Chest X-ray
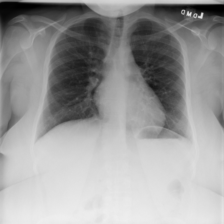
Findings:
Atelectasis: negative
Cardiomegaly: negative
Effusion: negative
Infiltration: negative
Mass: negative
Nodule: negative
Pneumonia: negative
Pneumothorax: negative
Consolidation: negative
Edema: negative
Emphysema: negative
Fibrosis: negative
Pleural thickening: negative
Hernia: negative